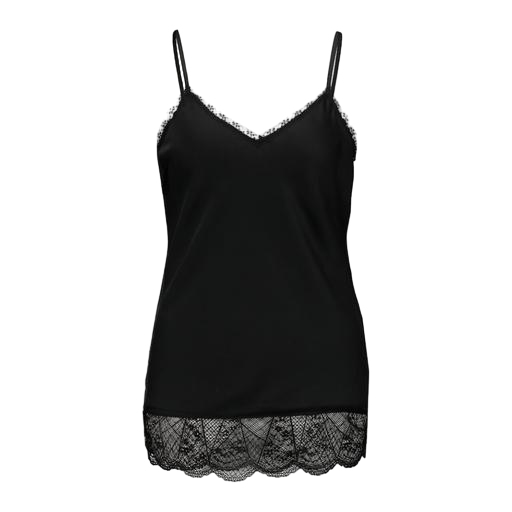
black curve cami rib lace, black dentelle lace-detail camisole, black chelsea cami, white background